Question: The problem is that i have 3 database tables
- - -
i want to get attribute_name from 2nd table using attribute_id after click on the specific user? Is it possible? If answer is Yes then please give me a suggestion how yo do this? thanks sir in advance?
-
Its Edit form and below submit button get id from attribute table but we want to display attribute_name from rating table

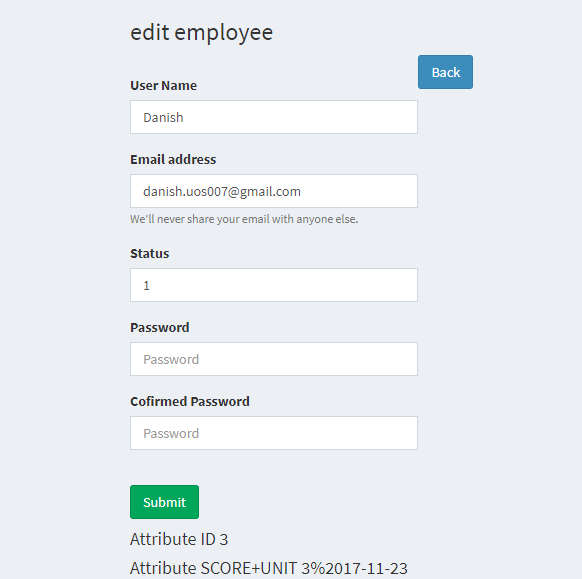
Answer: Query::
'''
$records = DB::table('attributes')->join('ratings','attributes.id','=','ratings.attribute_id')->where('user_id',$id)->get();
return view('employee.edit',compact('records'));
'''
Your EDIT VIEW PAGE
'''
@foreach($records as $record)
<h4>Attributes ==>{{$record->attribute}}</h4>
@endforeach
'''